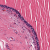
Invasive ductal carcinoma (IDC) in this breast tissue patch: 0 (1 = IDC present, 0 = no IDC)